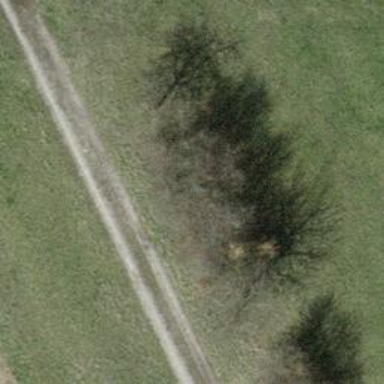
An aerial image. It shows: Track with grade 3 tracktype.